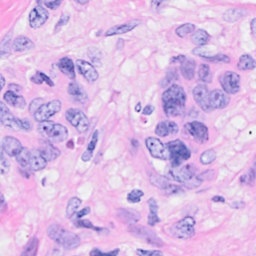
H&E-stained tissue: Breast